Question: I'm trying to create a custom user fields. I've added to the registration form. Everything works properly, automatically creates the table but the field is 'NULL'. Anyone know why this happens?
'''
public class ApplicationUser : IdentityUser
{
public string City { get; set; }
}
public class ApplicationDbContext : IdentityDbContext<ApplicationUser>
{
static ApplicationDbContext()
{
Database.SetInitializer(new MySqlInitializer());
}
public ApplicationDbContext() : base("MySql.Data.MySqlClient")
{
}
}
'''
'''
public class MySqlInitializer : IDatabaseInitializer<ApplicationDbContext>
{
public void InitializeDatabase(ApplicationDbContext context)
{
if (!context.Database.Exists())
{
context.Database.Create();
}
else
{
var migrationHistoryTableExists = ((IObjectContextAdapter)context).ObjectContext.ExecuteStoreQuery<int>(
string.Format(
"SELECT COUNT(*) FROM information_schema.tables WHERE table_schema = '{0}' AND table_name = '__MigrationHistory'",
"[users]"));
if (migrationHistoryTableExists.FirstOrDefault() == 0)
{
context.Database.Delete();
context.Database.Create();
}
}
}
}
'''
'''
<div class="form-group">
@Html.LabelFor(m => m.City, new { @class = "col-md-2 control-label" })
<div class="col-md-10">
@Html.TextBoxFor(m => m.City, new { @class = "form-control" })
</div>
</div>
'''
in added
'''
[Required]
[Display(Name = "City")]
public string City { get; set; }
'''
'''
[HttpPost]
[AllowAnonymous]
[ValidateAntiForgeryToken]
public async Task<ActionResult> Register(RegisterViewModel model)
{
if (ModelState.IsValid)
{
var user = new ApplicationUser() { UserName = model.UserName };
var result = await UserManager.CreateAsync(user, model.Password);
if (result.Succeeded)
{
await SignInAsync(user, isPersistent: false);
return RedirectToAction("Index", "Home");
}
else
{
AddErrors(result);
}
}
// If we got this far, something failed, redisplay form
return View(model);
}
'''

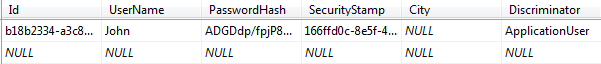
Answer: You need to include the City variable when you create the user object:
'''
[HttpPost]
[AllowAnonymous]
[ValidateAntiForgeryToken]
public async Task<ActionResult> Register(RegisterViewModel model)
{
if (ModelState.IsValid)
{
var user = new ApplicationUser() { UserName = model.UserName, City = model.City };
var result = await UserManager.CreateAsync(user, model.Password);
if (result.Succeeded)
{
await SignInAsync(user, isPersistent: false);
return RedirectToAction("Index", "Home");
}
else
{
AddErrors(result);
}
}
// If we got this far, something failed, redisplay form
return View(model);
}
'''
Updated code to use your code.